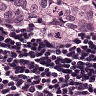
Metastatic tissue present: yes